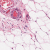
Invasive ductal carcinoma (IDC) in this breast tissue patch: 0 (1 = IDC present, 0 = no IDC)